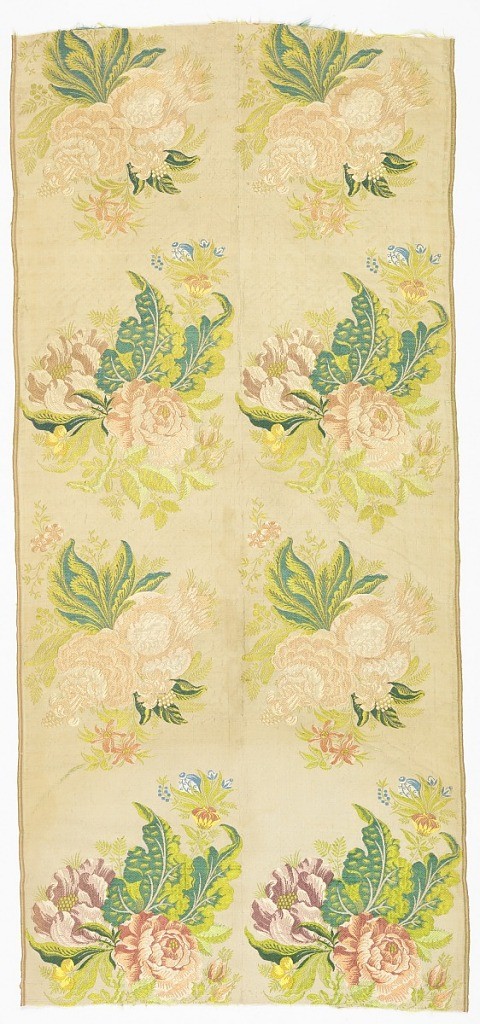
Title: Textile
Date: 18th century
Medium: silk Technique: discontinuous supplementary weft patterning (brocaded)
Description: Length of brocaded with with large bouquets of pale pink roses with green foliage on an ivory ground.